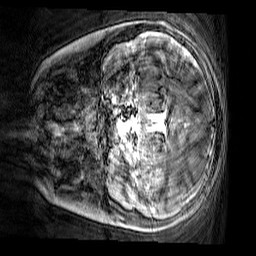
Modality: T2w
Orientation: coronal
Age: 9
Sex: male
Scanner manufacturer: siemens
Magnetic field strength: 3 T
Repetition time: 3.2 s
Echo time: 0.408 s